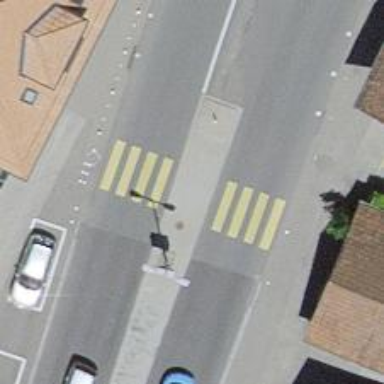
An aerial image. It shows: Zebra crossing with central island.